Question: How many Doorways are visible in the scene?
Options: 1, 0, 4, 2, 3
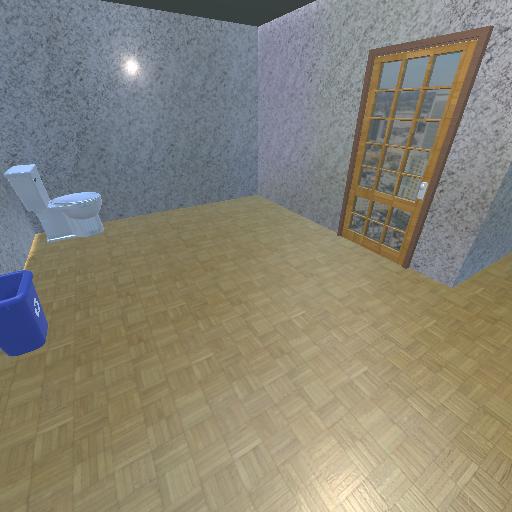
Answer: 1